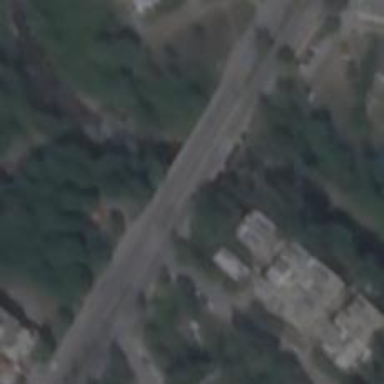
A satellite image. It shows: Secondary road crossing bridge.